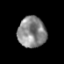
Tissue: prostate
Cell type: Myeloid cells
Senescence score: 0.3477
Nuclear area (px): 852
Mean DAPI intensity: 136.37